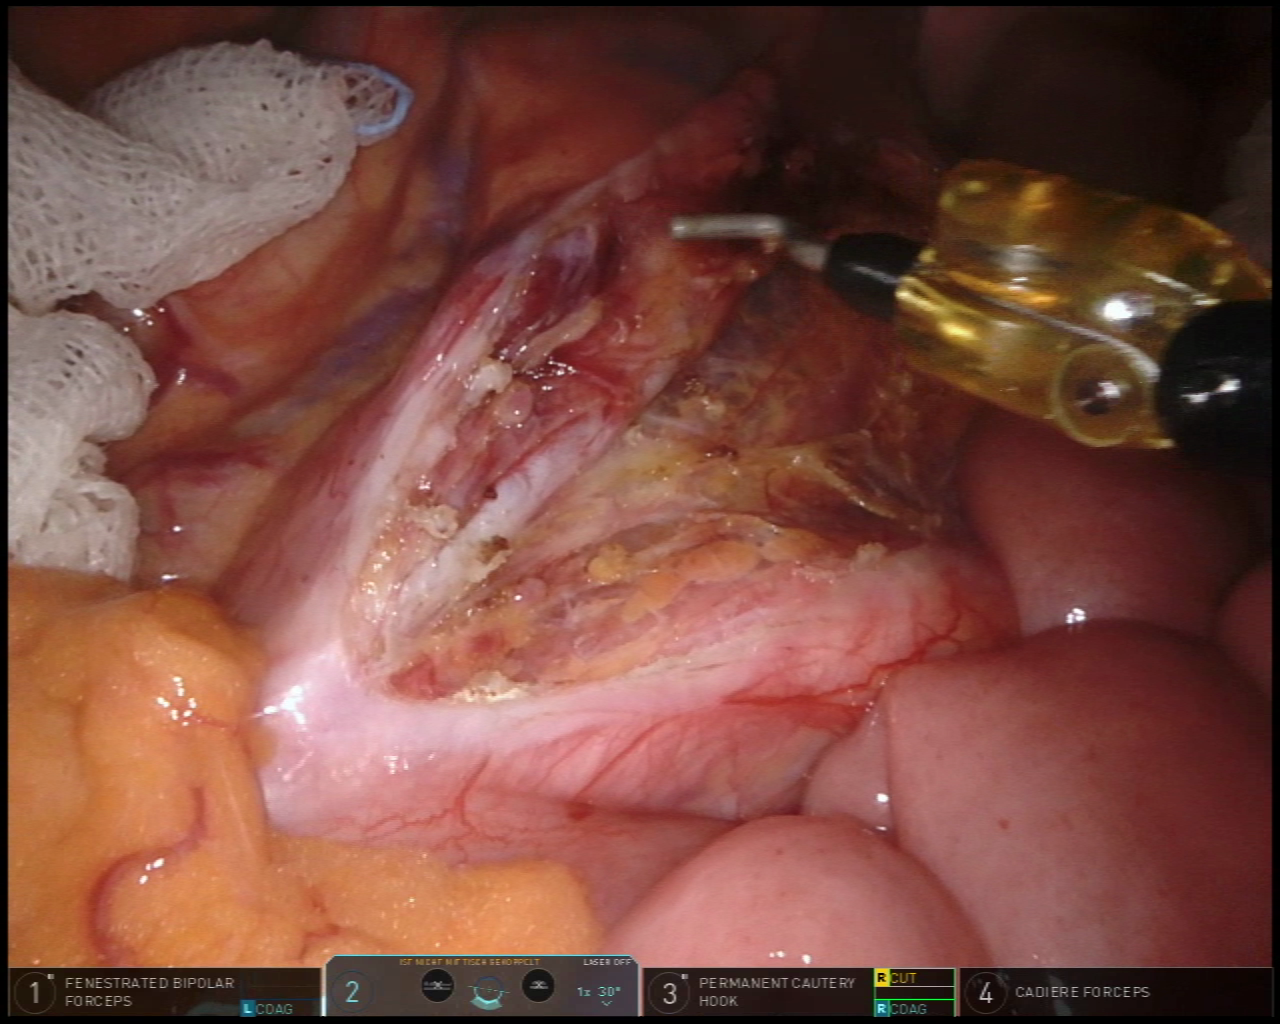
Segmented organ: inferior_mesenteric_artery
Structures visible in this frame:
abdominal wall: no
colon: no
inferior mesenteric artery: yes
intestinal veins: no
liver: no
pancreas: no
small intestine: yes
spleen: no
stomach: no
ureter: no
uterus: no
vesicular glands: no